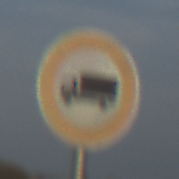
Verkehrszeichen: VerbotFuerKraftfahrzeugeUeberDreiKommaFuenfTonnen
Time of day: SunriseSunset
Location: Outdoor (Nature)
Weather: PartlyCloudy
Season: NotSpecified
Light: Natural